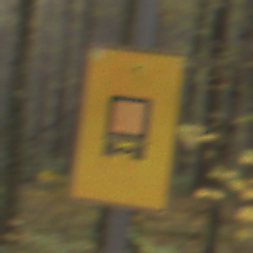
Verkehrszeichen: KennzeichnungspflichtigeFahrzeugeGefaehrlicheGueterOhnePfeilsymbol
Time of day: MorningAfternoon
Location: Outdoor (Nature)
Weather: Overcast
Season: Autumn
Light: Natural